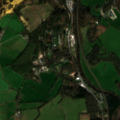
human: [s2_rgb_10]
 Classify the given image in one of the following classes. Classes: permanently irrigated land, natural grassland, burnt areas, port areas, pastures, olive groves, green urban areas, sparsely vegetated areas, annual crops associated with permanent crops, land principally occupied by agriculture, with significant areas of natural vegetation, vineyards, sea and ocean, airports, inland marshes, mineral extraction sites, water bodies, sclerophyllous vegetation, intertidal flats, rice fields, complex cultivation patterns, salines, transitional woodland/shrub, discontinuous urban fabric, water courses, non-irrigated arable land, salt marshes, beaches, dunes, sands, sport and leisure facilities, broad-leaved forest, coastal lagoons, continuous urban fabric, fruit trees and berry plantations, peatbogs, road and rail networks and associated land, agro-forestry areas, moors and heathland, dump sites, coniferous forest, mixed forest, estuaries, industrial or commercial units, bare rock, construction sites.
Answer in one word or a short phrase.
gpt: discontinuous urban fabric, mineral extraction sites, non-irrigated arable land, pastures, coniferous forest, mixed forest